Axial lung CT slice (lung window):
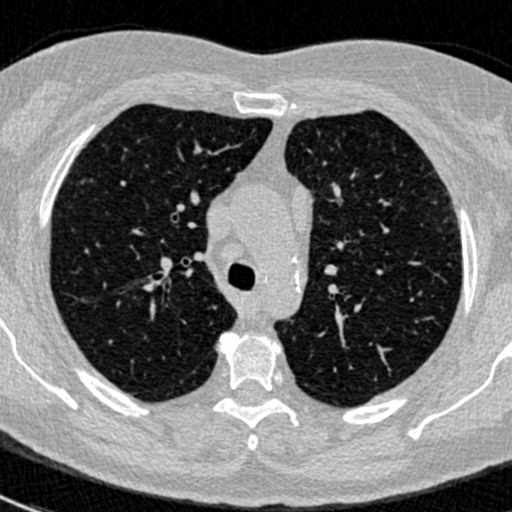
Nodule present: no